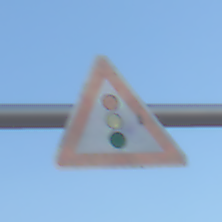
Verkehrszeichen: Lichtzeichenanlage
Umgebung: Outdoor, Suburban
Tageszeit: SunriseSunset
Wetter: PartlyCloudy
Licht: Natural
Jahreszeit: Winter
Kontrast: MediumContrast